Question: How do I validate that the input text corresponding to the radio option is checked?

For example, using the image above:
- -
I have built the form above using the HTML below, but you can play with my Fiddle here: <URL>.
I have a newer fiddle with better code here:
<URL>
It has more instructions in the HTML and a closer attempt at my jQuery. For some reason, though, it still does not seem to be doing anything.
I have tried naming the fields so that my jQuery can parse them, but that does not mean there is not a better way.
'''
<body>
<form name="jp2code" action="#" method="POST">
<fieldset>
<legend>Contact 1</legend>
<span>
<input type="radio" id="group1_PhoneRadio" name="group1"/>
<label for="group1_PhoneText">Phone:</label>
<input type="text" id="group1_PhoneText" name="group1_PhoneText"/>
<br/>
<input type="radio" id="group1_EMailRadio" name="group1"/>
<label for="group1_EMailText">E-Mail:</label>
<input type="text" id="group1_EMailText" name="group1_EMailText"/>
<br/>
<input type="radio" id="group1_USMailRadio" name="group1"/>
<label for="group1_USMailText">US Mail:</label>
<input type="text" id="group1_USMailText" name="group1_USMailText"/>
</span>
</fieldset>
<fieldset>
<legend>Contact 2</legend>
<span>
<input type="radio" id="group2_PhoneRadio" name="group2"/>
<label for="group2_PhoneText">Phone:</label>
<input type="text" id="group2_PhoneText" name="group2_PhoneText"/>
<br/>
<input type="radio" id="group2_EMailRadio" name="group2"/>
<label for="group2_EMailText">E-Mail:</label>
<input type="text" id="group2_EMailText" name="group2_EMaiText"/>
<br/>
<input type="radio" id="group2_USMailRadio" name="group2"/>
<label for="group2_USMailText">US Mail:</label>
<input type="text" id="group2_USMailText" name="group2_USMailText"/>
</span>
</fieldset>
<div>
<input type="submit" name="submit" value="submit" />
</div>
</form>
</body>
'''
## What is the best way to write the jQuery?
I am new to jQuery, but I attempted my hand at it based on some <URL>.
What I created below does not work, but hopefully indicates what I am trying to accomplish.
'''
$(function() {
$("input[type='radio']").change(function() { // when a radio button in the group changes
var id = $(this).id;
var index = id.indexOf('group');
if (index == 0) { // is there a better way to do this?
var groupN_Len = 7; // Length of 'groupN_'
var radio_Len = 5; // Length of 'radio'
var preStr = id.substring(0, groupN_Len);
$"input[name*='preStr']".validate = null; // clear validation for all text inputs in the group
var postStr = id.substring(groupN_Len + 1, id.Length() + 1 - radio_Len); // extract Phone, EMail, or USMail
$(preStr+postStr+'Text').validate({ rules: { name: { required: true } } });
}
});
});
'''
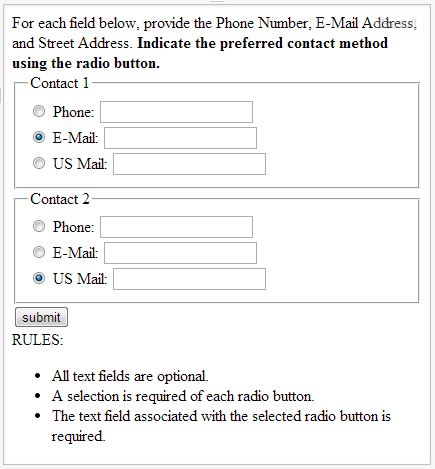
Answer: OK, whatever radio button is selected in the Contact Group's , that corresponding text field is required.
Here is where I am so far on my jQuery checking:
1. Modified with tilda's important detail about adding '.' to the class name.
2. Added Required Attribute: how to dynamically add REQUIRED attribute to textarea tag using jquery?
3. Removed Required Attribute: jquery removing html5 required attribute
Final code works and looks like this:
'''
<script type="text/javascript" src="http://ajax.aspnetcdn.com/ajax/jquery.validate/1.11.1/jquery.validate.js"></script>
<script type="text/javascript">
$(function() {
jQuery.validator.setDefaults({
debug: true,
success: "valid"
});
$("input[type='radio']").change(function() {
$('.'+$(this).attr('name')).each(function(index) {
$(this).removeAttr('required');
});
if($(this).is(':checked')) {
$('.'+$(this).attr('id')).each(function(index) {
$(this).prop('required',true);
});
}
});
$('#submit').click(function() {
$(this).validate();
});
});
'''
Back to the HTML of the document: I did a lot of subtle editing to the text by creating specific s and s for the radio buttons that matched up with the names for the text controls.
Here is that end result:
'''
<body>
<form name="jp2code" action="#" method="POST">
<div>For each field below, provide the Phone Number, E-Mail Address, and Street Address. <b>Indicate the preferred contact method using the radio button.</b></div>
<fieldset>
<legend>Contact 1</legend>
<span>
<input type="radio" id="group1_Phone" name="group1"/>
<label for="group1_Phone">Phone:</label>
<input type="text" name="group1_PhoneText" class="group1 group1_Phone" />
<br/>
<input type="radio" id="group1_EMail" name="group1"/>
<label for="group1_EMail">E-Mail:</label>
<input type="text" name="group1_EMailText" class="group1 group1_EMail" />
<br/>
<input type="radio" id="group1_USMail" name="group1"/>
<label for="group1_USMail">US Mail:</label>
<input type="text" name="group1_USMailText" class="group1 group1_USMail" />
</span>
</fieldset>
<fieldset>
<legend>Contact 2</legend>
<span>
<input type="radio" id="group2_Phone" name="group2"/>
<label for="group2_Phone">Phone:</label>
<input type="text" name="group2_PhoneText" class="group2 group2_Phone" />
<br/>
<input type="radio" id="group2_EMail" name="group2"/>
<label for="group2_EMail">E-Mail:</label>
<input type="text" name="group2_EMailText" class="group2 group2_EMail" />
<br/>
<input type="radio" id="group2_USMail" name="group2"/>
<label for="group2_USMail">US Mail:</label>
<input type="text" name="group2_USMailText" class="group2 group2_USMail" />
</span>
</fieldset>
<div>
<input type="submit" value="Send" id="submit"/>
</div>
</form>
</body>
'''
Let me explain what is going on in the jQuery, using the HTML above:
- - 'checked=true'-
Here is the sample Fiddle that I ended with: <URL>
At <URL>: You didn't say much, but what you did say helped a lot!